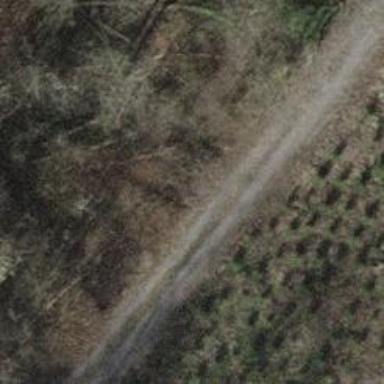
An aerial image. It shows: Compacted track road with grade3 tracktype.